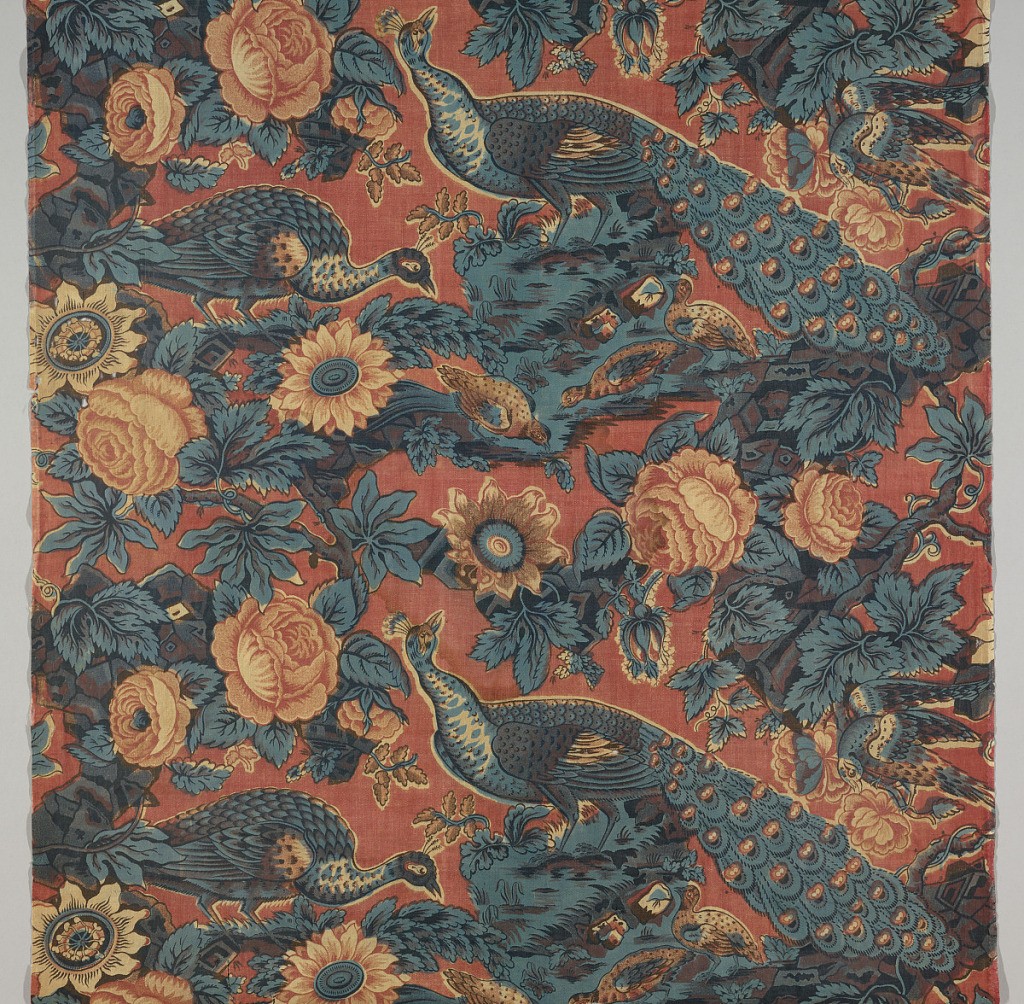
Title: Textile
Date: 1830s
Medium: cotton Technique: roller printed (red, brown) and block printed (blue)
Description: Peacocks in a rockery in a straight repeat.